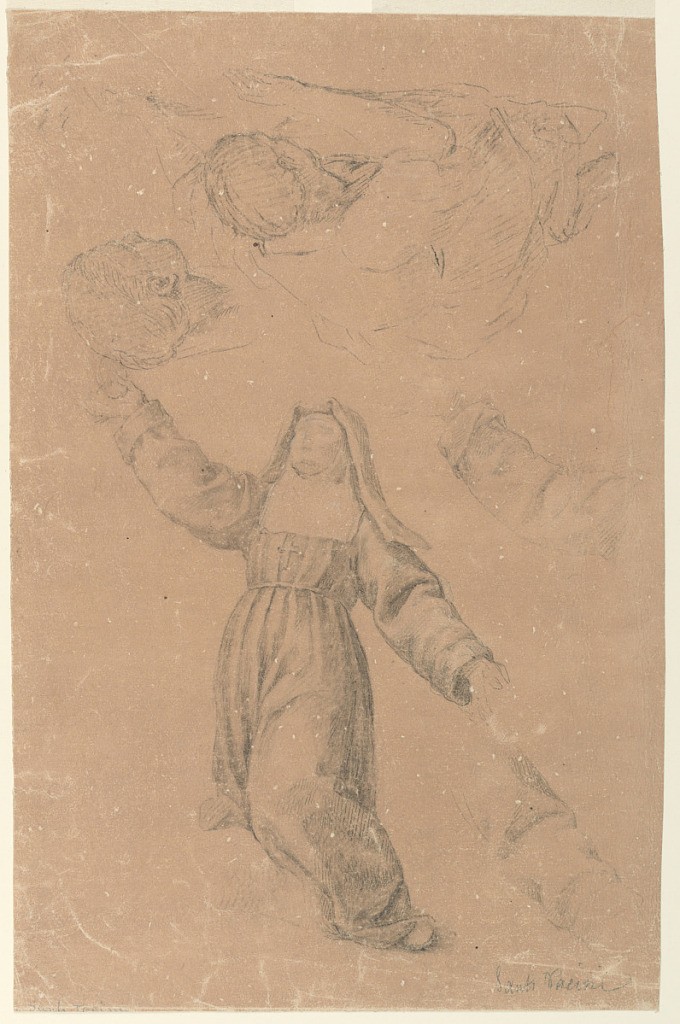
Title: A Dominican Female Saint in Ecstasy and Other Studies
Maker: Sante Pacini, Italian, 1735–1790
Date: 1770–90
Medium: Black chalk, brush and white gouache on paper with brown prepared ground
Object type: Drawing
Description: A female Dominican saint kneels, facing half-left, arms extended in attitude of ecstasy. To the right of her figure appear two studies of arms. Above there are two studies of a kneeling man kneeling and touching his brow to the ground.